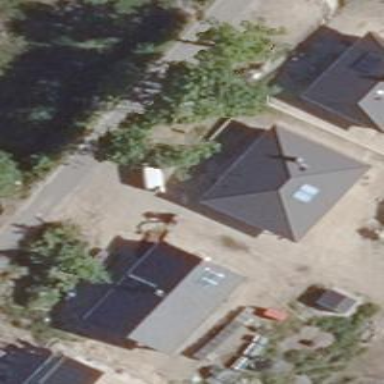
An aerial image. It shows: Part of building.